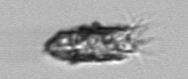
Label: Tintinnopsis